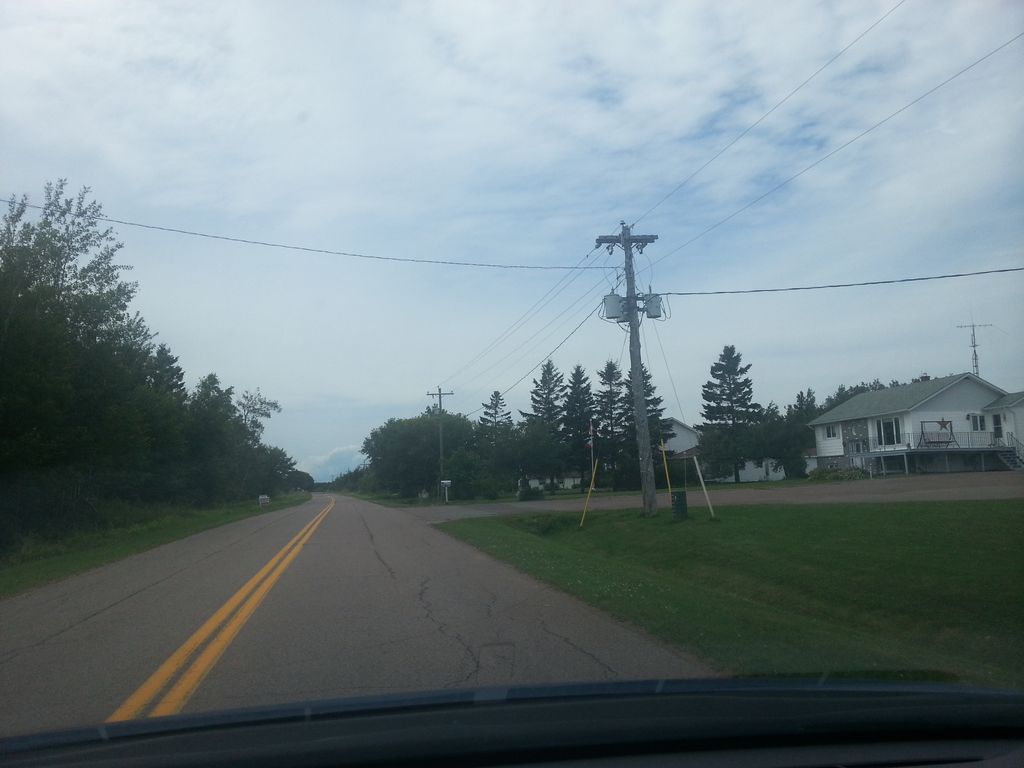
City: charlottetown